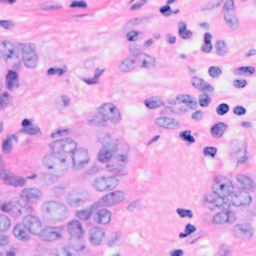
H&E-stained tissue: Breast